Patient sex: F
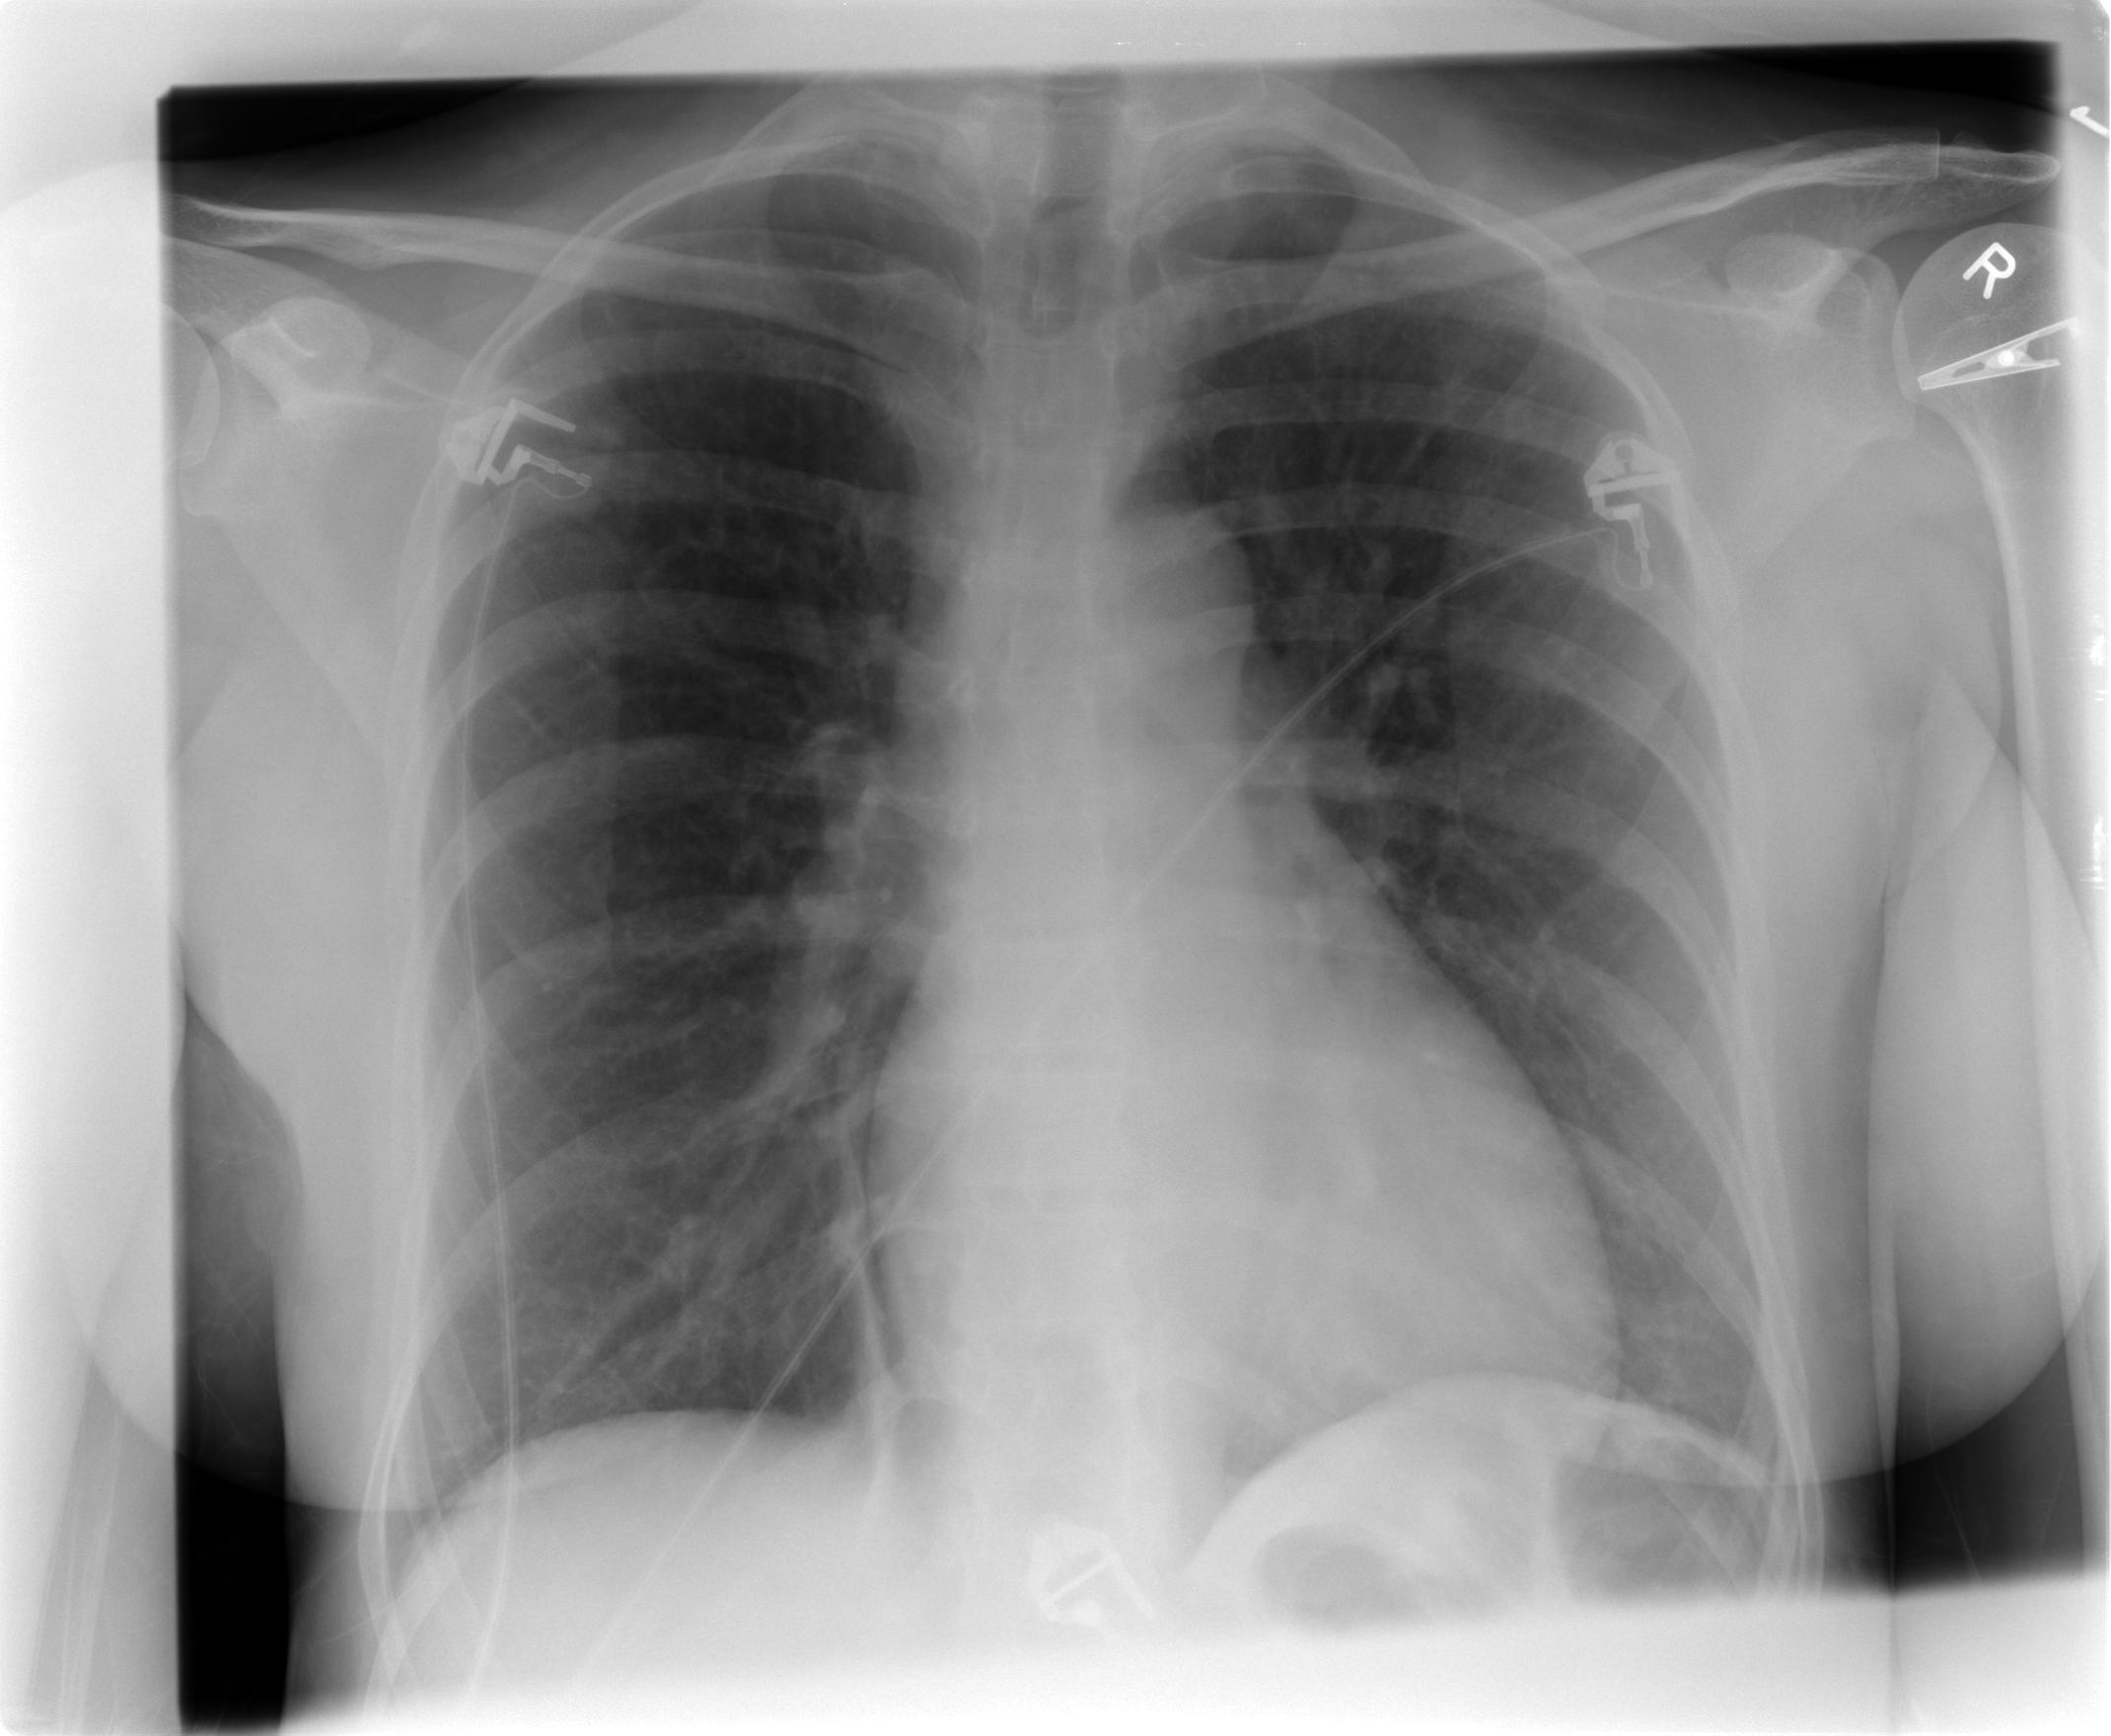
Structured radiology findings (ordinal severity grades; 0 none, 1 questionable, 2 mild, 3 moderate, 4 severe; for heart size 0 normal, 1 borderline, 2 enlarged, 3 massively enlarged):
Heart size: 0
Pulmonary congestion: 1
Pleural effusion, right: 0
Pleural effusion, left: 0
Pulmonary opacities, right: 0
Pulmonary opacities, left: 0
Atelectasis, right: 2
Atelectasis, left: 0